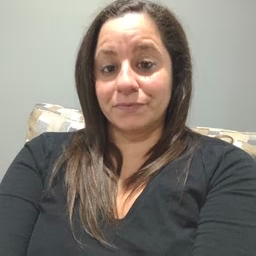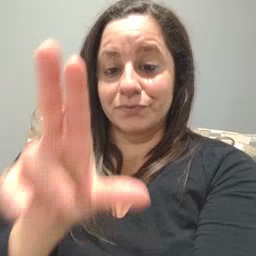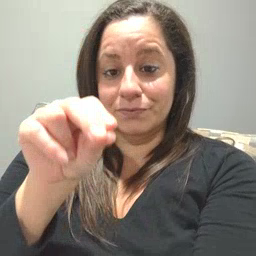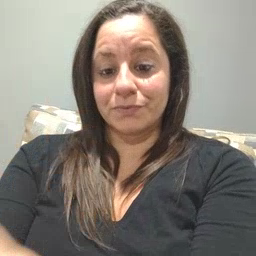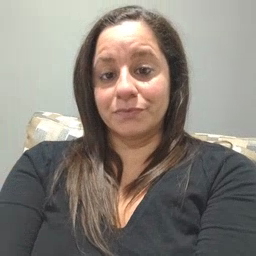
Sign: no